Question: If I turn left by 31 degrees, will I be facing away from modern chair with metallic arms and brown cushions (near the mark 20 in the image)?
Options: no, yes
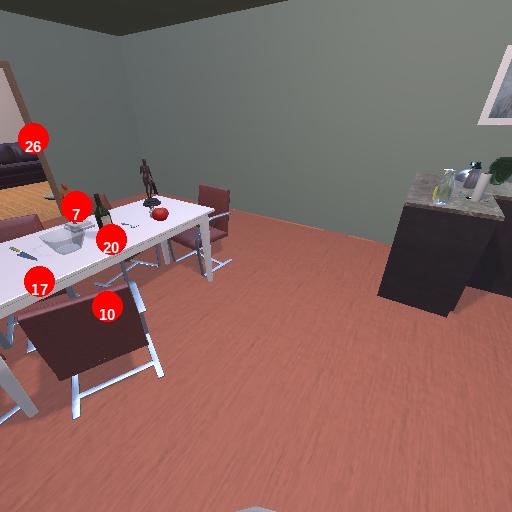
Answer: no